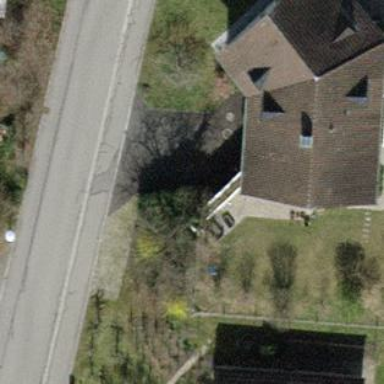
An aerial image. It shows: Detached building with gabled roof.